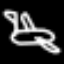
Label: airplane